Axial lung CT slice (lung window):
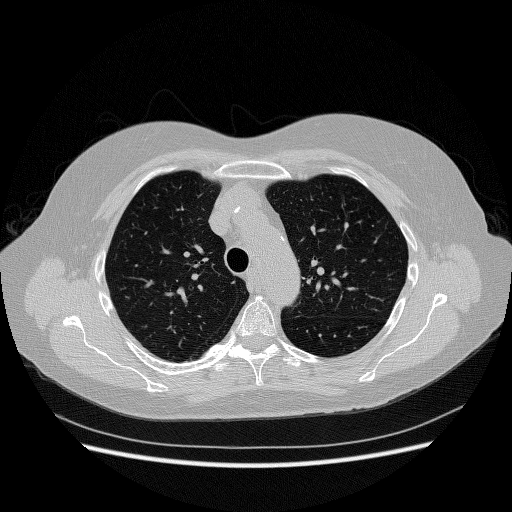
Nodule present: no